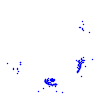
Particle: proton